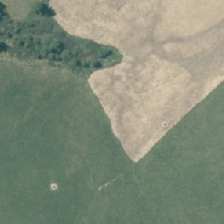
Land cover: shortrotation_cropland